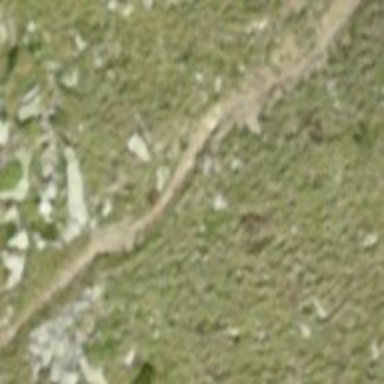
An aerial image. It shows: Earth path with excellent trail visibility.